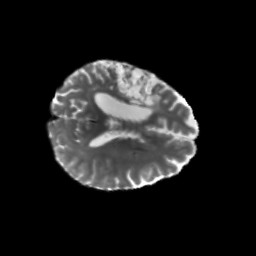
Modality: T2w
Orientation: axial
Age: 56
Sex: female
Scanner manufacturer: siemens
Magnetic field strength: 3 T
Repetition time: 5.25 s
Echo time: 0.08 s